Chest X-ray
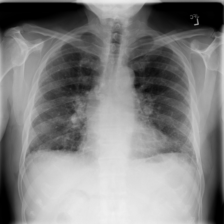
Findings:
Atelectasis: negative
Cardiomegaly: negative
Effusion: negative
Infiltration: positive
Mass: negative
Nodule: positive
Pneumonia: negative
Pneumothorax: negative
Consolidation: negative
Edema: negative
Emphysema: negative
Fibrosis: negative
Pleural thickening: negative
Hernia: negative